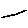
Label: line